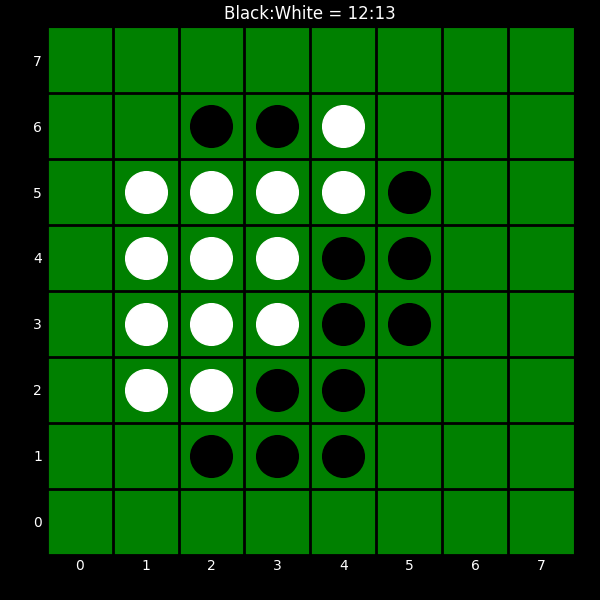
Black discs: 12
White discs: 13